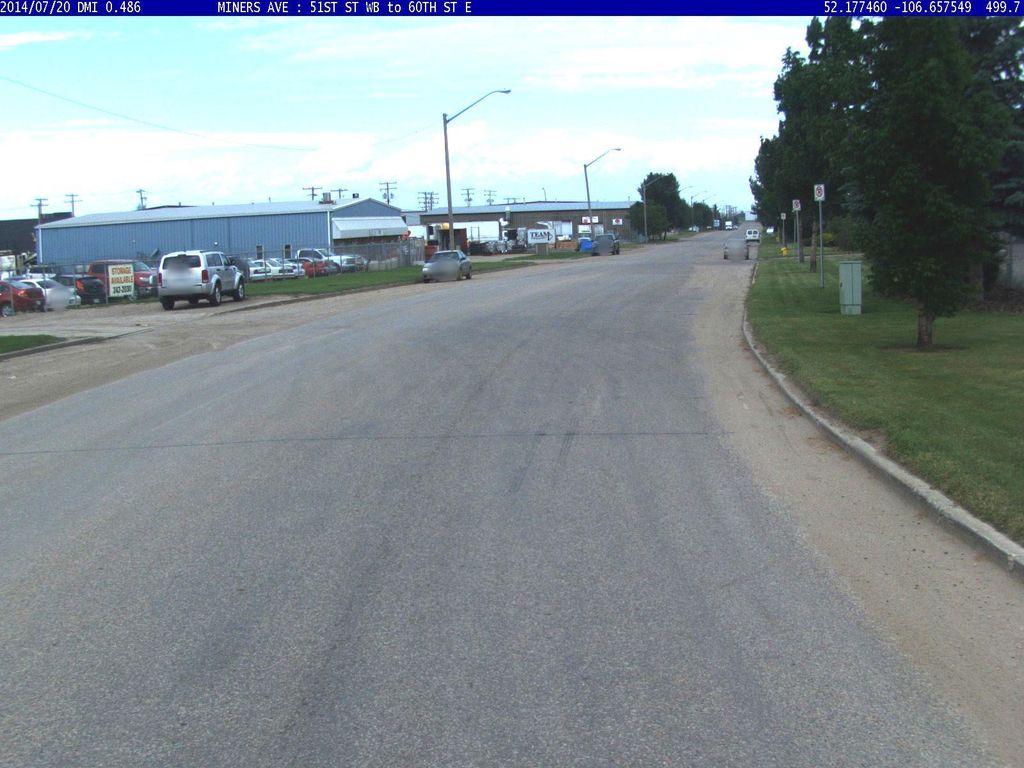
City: saskatoon